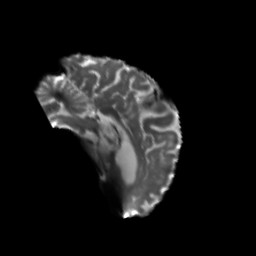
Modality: T2w
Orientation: sagittal
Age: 75
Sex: male
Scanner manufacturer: siemens
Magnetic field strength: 3 T
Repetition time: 5.25 s
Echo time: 0.08 s